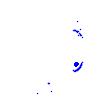
Particle: electron